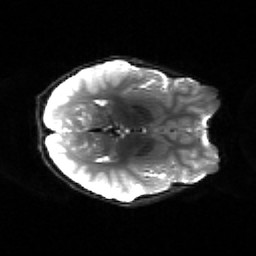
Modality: sbref
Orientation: axial
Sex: male
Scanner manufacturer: siemens
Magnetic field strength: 3 T
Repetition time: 5 s
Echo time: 0.071 s